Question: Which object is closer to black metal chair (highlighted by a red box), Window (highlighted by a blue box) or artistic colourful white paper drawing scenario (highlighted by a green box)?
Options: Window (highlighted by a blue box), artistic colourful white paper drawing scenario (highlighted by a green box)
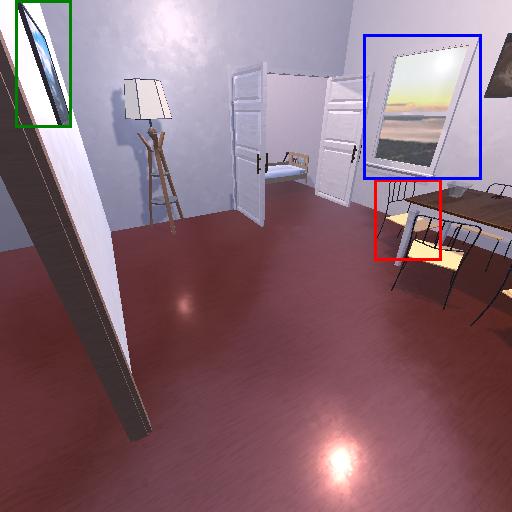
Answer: Window (highlighted by a blue box)